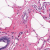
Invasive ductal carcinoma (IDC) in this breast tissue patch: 0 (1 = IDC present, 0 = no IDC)